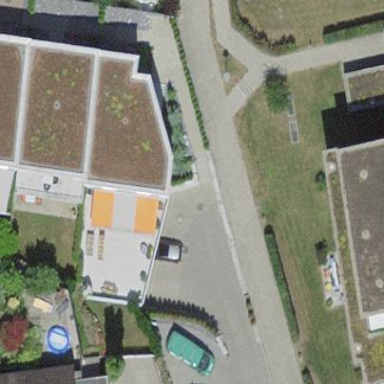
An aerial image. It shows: Terrace building.